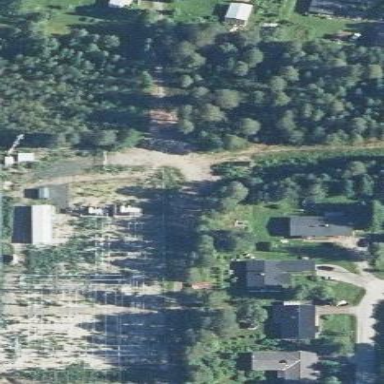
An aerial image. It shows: Substation surrounded by fence.